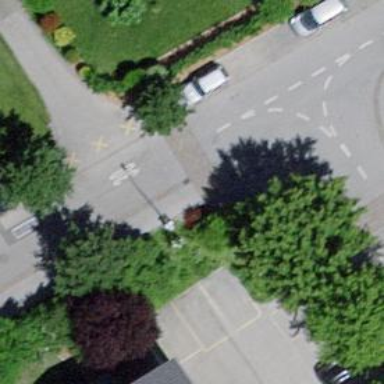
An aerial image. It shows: Bus stop with platform for public transport.